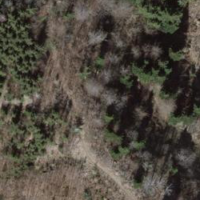
EUNIS habitat code: 44
Species observed at this site:
Clinopodium vulgare